Question: I have downloaded this installer: <URL> that should install all the ddls for CR, however when trying to make a Report Document I get an error because there's a missing reference, I have added references to all the CR ddl VS founded:

The CrystalDecisions.CrystalReports doesn't have the "Engine" library, only a "TemplateEngine" which doesnt have the element.
Should I install anything else? :S
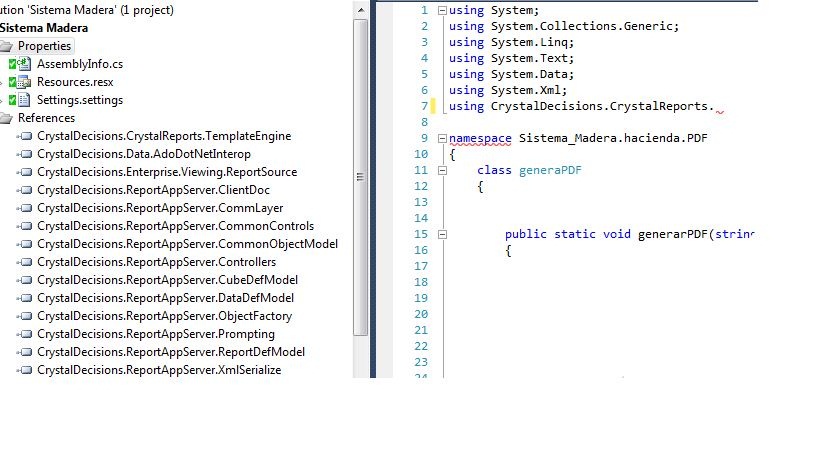
Answer: Turns that the installer (or maybe VS) didn't made the dll visible to VS or something like that, I had to browse for the dlls and add them manually, the strange thing is that some libraries did show and some others not